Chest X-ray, AP view. Patient: 76 years old, sex M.
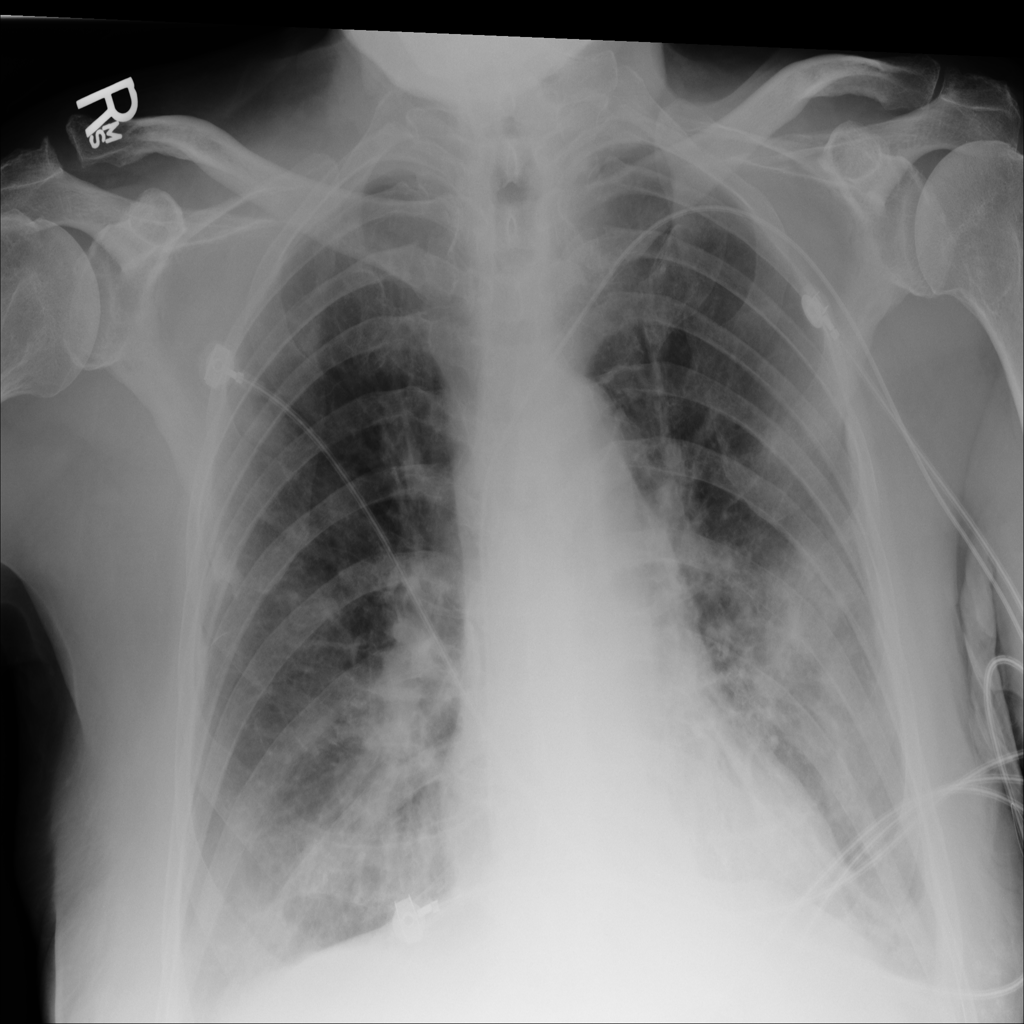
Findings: No Finding